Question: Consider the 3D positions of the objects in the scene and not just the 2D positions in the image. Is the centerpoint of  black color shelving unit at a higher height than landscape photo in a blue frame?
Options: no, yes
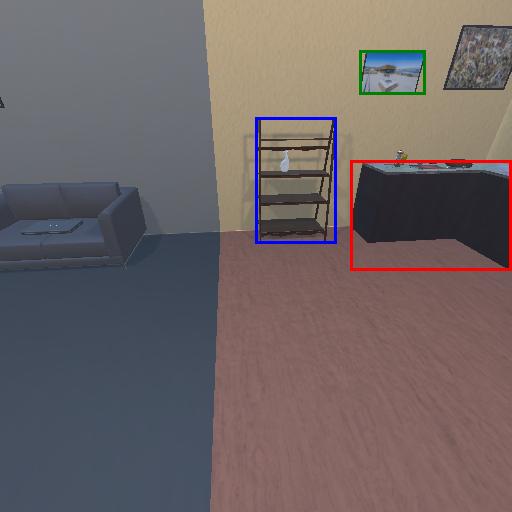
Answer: no